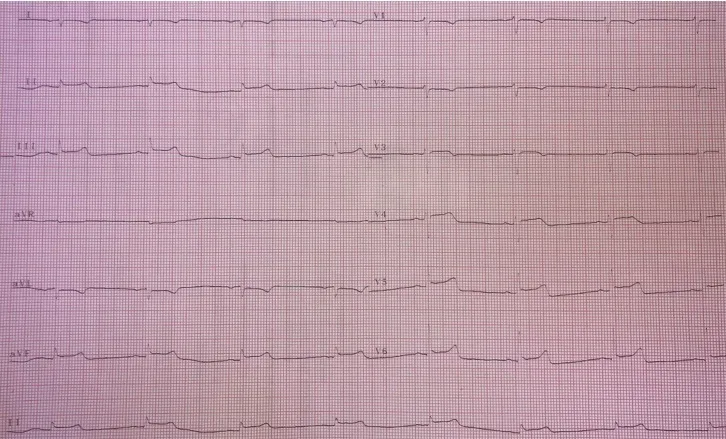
Electrocardiogram performed on admission evidencing right axis derivation, reverse precordial R-wave progression and an inverted P wave, QRS complex and T wave in V1.
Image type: electrography (ekg)